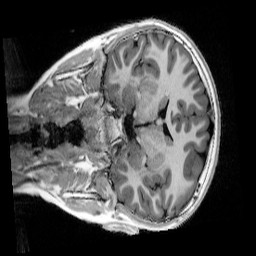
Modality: UNIT1_denoised
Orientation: coronal
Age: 11
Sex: male
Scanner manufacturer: siemens
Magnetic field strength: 3 T
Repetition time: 4 s
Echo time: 0.00303 s